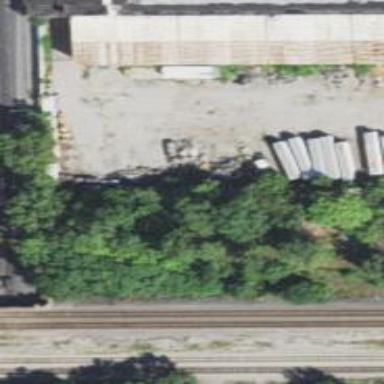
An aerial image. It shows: Abandoned railway.